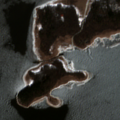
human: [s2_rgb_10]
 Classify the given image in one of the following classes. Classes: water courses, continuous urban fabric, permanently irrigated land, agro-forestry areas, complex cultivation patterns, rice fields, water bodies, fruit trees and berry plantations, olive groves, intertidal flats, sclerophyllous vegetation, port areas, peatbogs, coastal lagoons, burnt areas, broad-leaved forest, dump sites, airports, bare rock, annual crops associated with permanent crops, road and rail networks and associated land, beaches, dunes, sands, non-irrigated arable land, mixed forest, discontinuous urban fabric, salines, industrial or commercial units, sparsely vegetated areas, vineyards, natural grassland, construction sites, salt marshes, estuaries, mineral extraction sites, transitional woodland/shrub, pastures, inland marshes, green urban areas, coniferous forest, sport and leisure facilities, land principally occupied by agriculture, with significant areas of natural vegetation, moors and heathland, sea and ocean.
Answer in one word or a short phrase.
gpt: mixed forest, salt marshes, sea and ocean